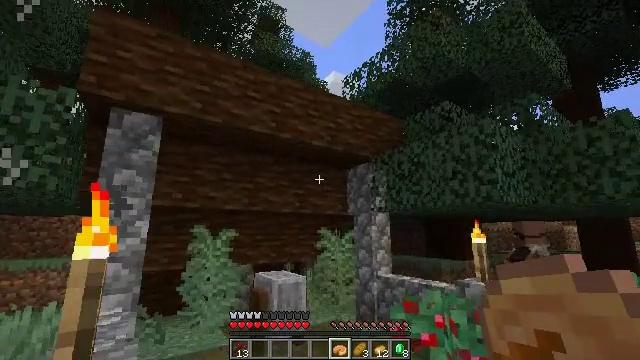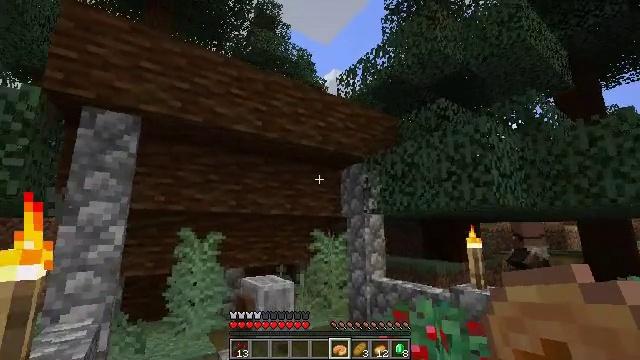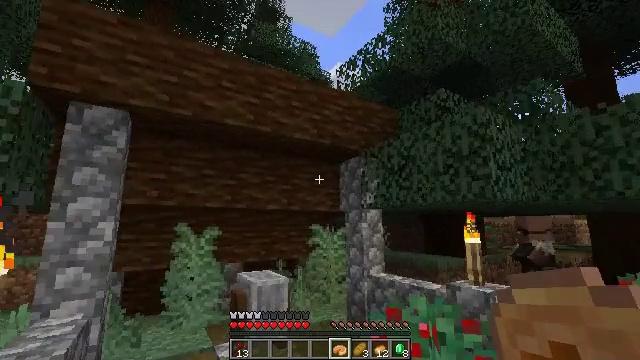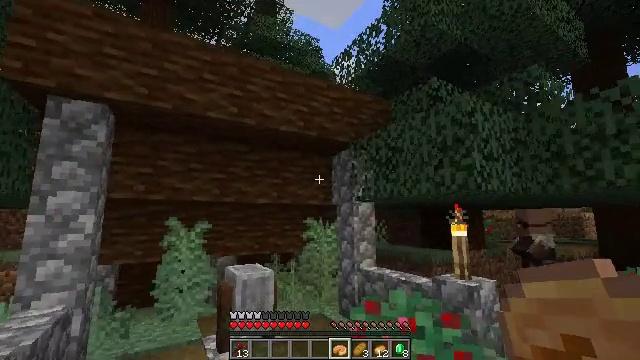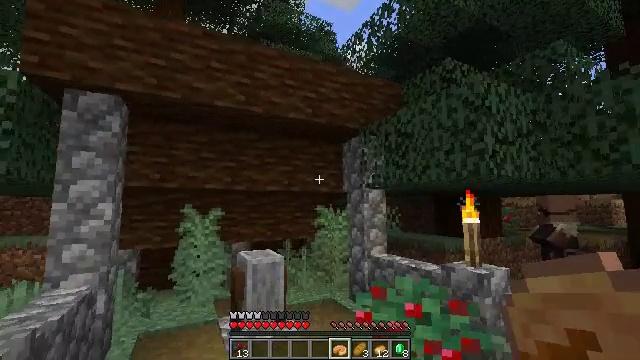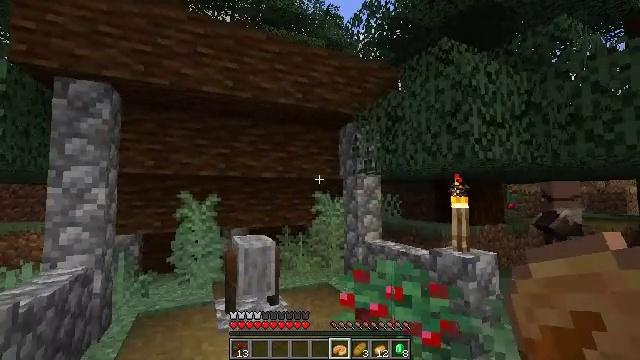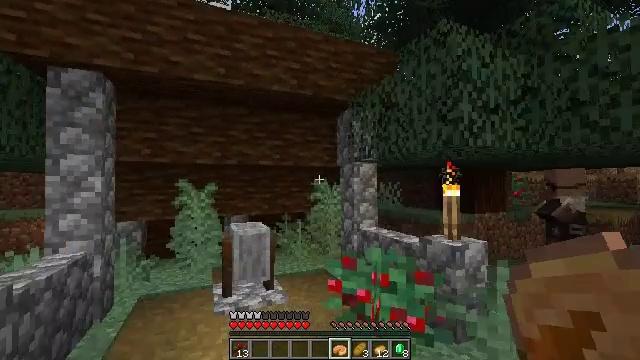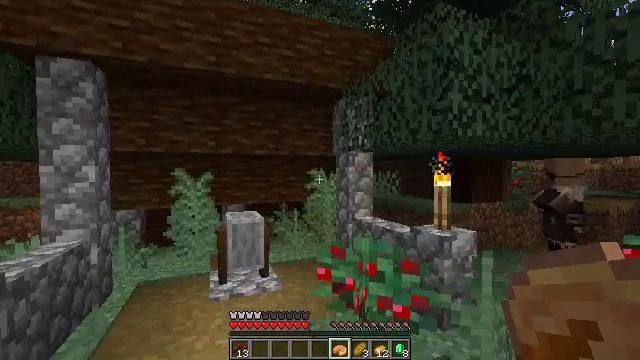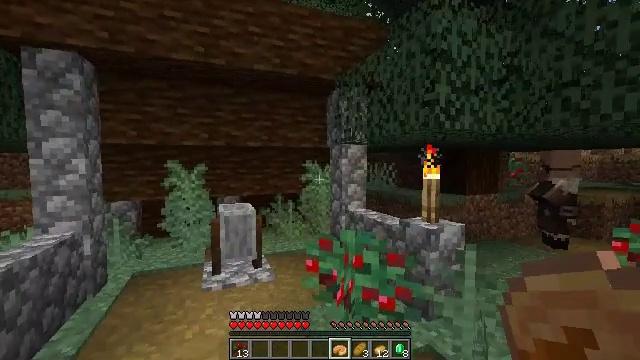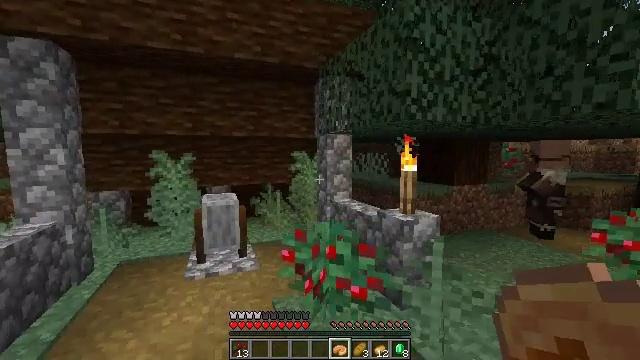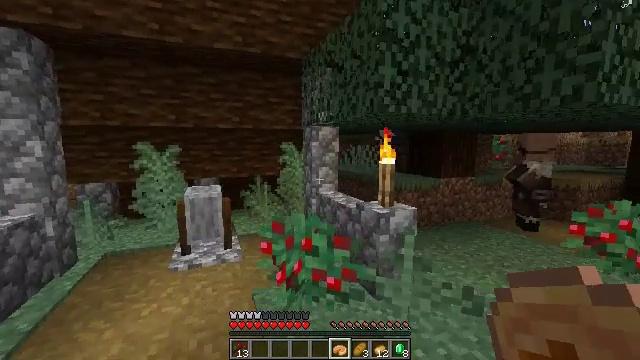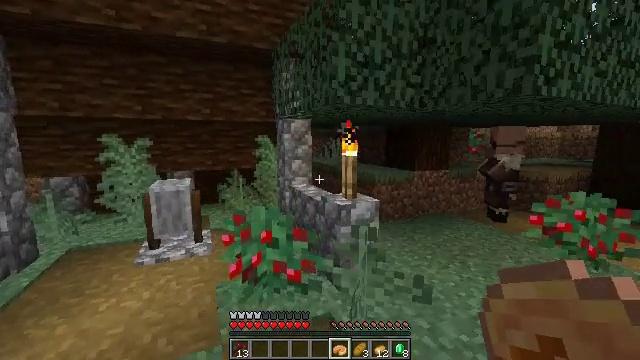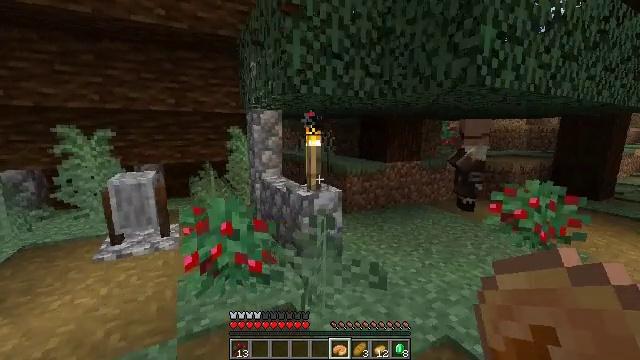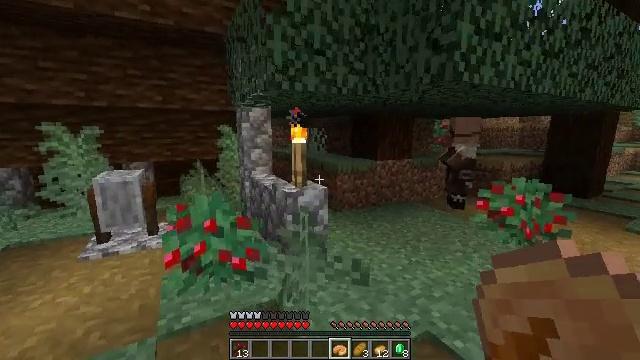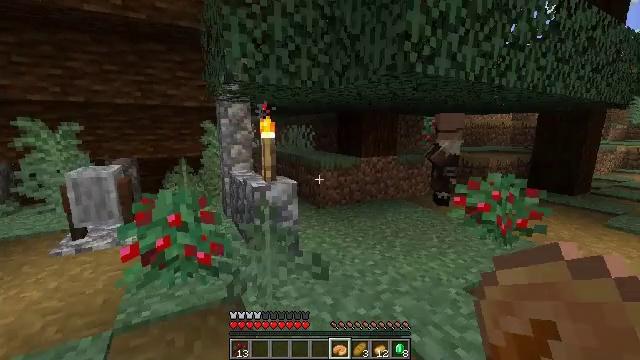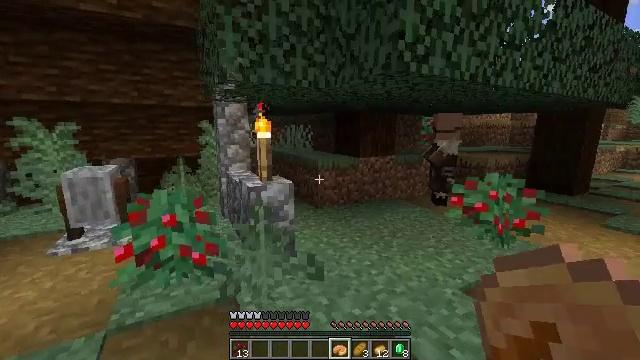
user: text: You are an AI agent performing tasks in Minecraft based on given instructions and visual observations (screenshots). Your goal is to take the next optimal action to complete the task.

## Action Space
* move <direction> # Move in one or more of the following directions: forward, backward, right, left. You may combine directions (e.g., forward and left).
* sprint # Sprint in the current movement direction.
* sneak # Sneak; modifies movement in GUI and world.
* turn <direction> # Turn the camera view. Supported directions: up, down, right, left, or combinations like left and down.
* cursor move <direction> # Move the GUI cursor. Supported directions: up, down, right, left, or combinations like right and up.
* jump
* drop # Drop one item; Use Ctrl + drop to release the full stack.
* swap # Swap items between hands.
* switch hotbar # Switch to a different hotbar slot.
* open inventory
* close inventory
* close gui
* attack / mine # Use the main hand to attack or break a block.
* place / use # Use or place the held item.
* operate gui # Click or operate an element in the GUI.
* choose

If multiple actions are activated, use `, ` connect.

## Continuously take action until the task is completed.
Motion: motion action
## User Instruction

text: Pick up the purple carpet from the ground.
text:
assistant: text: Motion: move right
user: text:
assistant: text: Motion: move right, turn left and down
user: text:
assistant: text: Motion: move right, turn left and down
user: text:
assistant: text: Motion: move right, turn left and down
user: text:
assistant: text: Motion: move right, turn left and down
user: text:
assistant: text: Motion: move right, turn left and down
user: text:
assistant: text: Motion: move right, turn down
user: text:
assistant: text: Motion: move right, turn down
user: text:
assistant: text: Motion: move right, turn down
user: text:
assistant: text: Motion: move right, turn down
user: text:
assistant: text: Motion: move right, turn right and down
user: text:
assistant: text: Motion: move right, turn right and down
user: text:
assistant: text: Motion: move right
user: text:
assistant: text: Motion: move right
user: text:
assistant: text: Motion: move forward and move right
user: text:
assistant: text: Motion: move forward and move right
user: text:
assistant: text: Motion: move forward and move right, turn right
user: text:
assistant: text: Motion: move forward and move right, turn right
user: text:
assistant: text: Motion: move forward and move right
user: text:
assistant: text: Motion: move forward and move right
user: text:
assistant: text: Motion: move forward and move right
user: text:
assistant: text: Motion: move forward
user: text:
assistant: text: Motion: move forward
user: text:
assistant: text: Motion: move forward
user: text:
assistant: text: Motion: move forward
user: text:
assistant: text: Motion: move forward
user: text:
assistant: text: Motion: move forward and move left
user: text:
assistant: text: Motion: move forward and move left
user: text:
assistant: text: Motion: move forward and move left, turn right
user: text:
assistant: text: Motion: move forward and move left, turn right